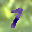
Label: 7